Field crop: tomato
Growth stage: 1
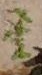
Species: portulaca